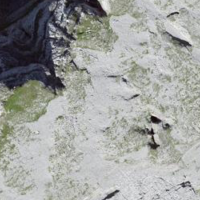
EUNIS habitat code: 48
Species observed at this site:
Phoenicurus ochruros
Oenanthe oenanthe
Gentianella campestris
Corvus corax
Linaria cannabina
Anthus spinoletta